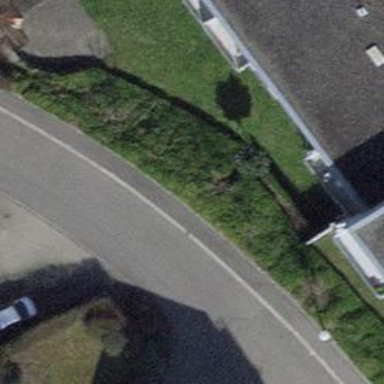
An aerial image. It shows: Sidewalk along the footway.